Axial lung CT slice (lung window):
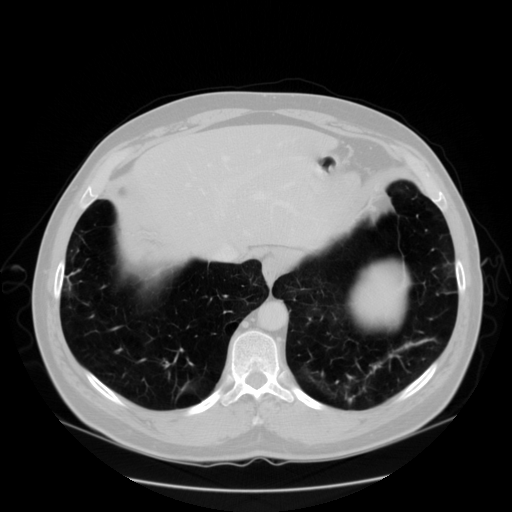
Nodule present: no